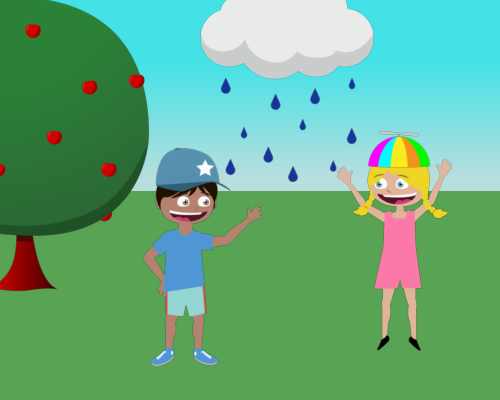
to the left is an apple tree and in the center of the sky is a rain cloud under the cloud is a waving boy wearing a blue cap and to his right is a jumping woman with a rainbow hat